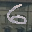
Label: 6